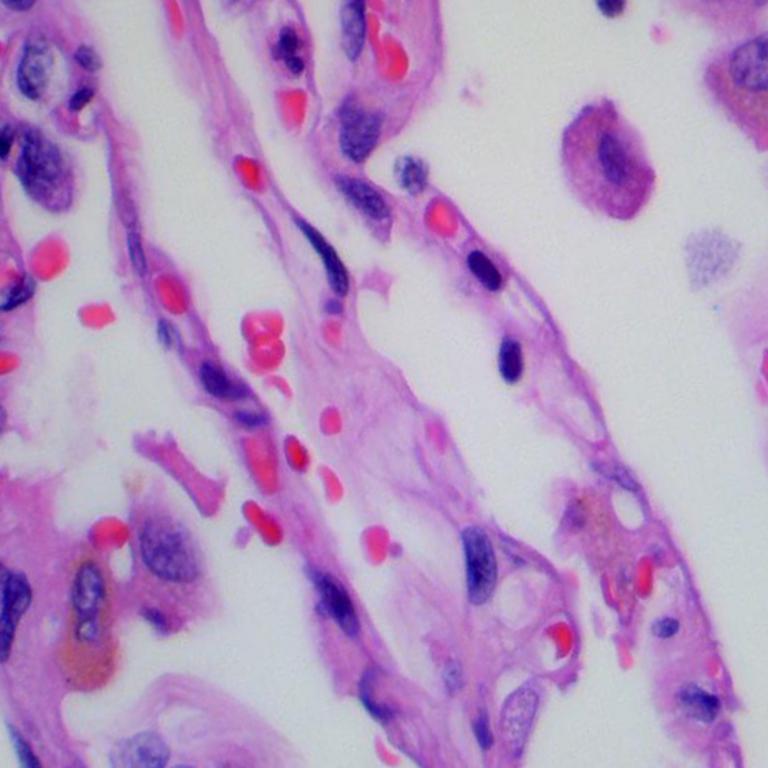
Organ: lung
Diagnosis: benign